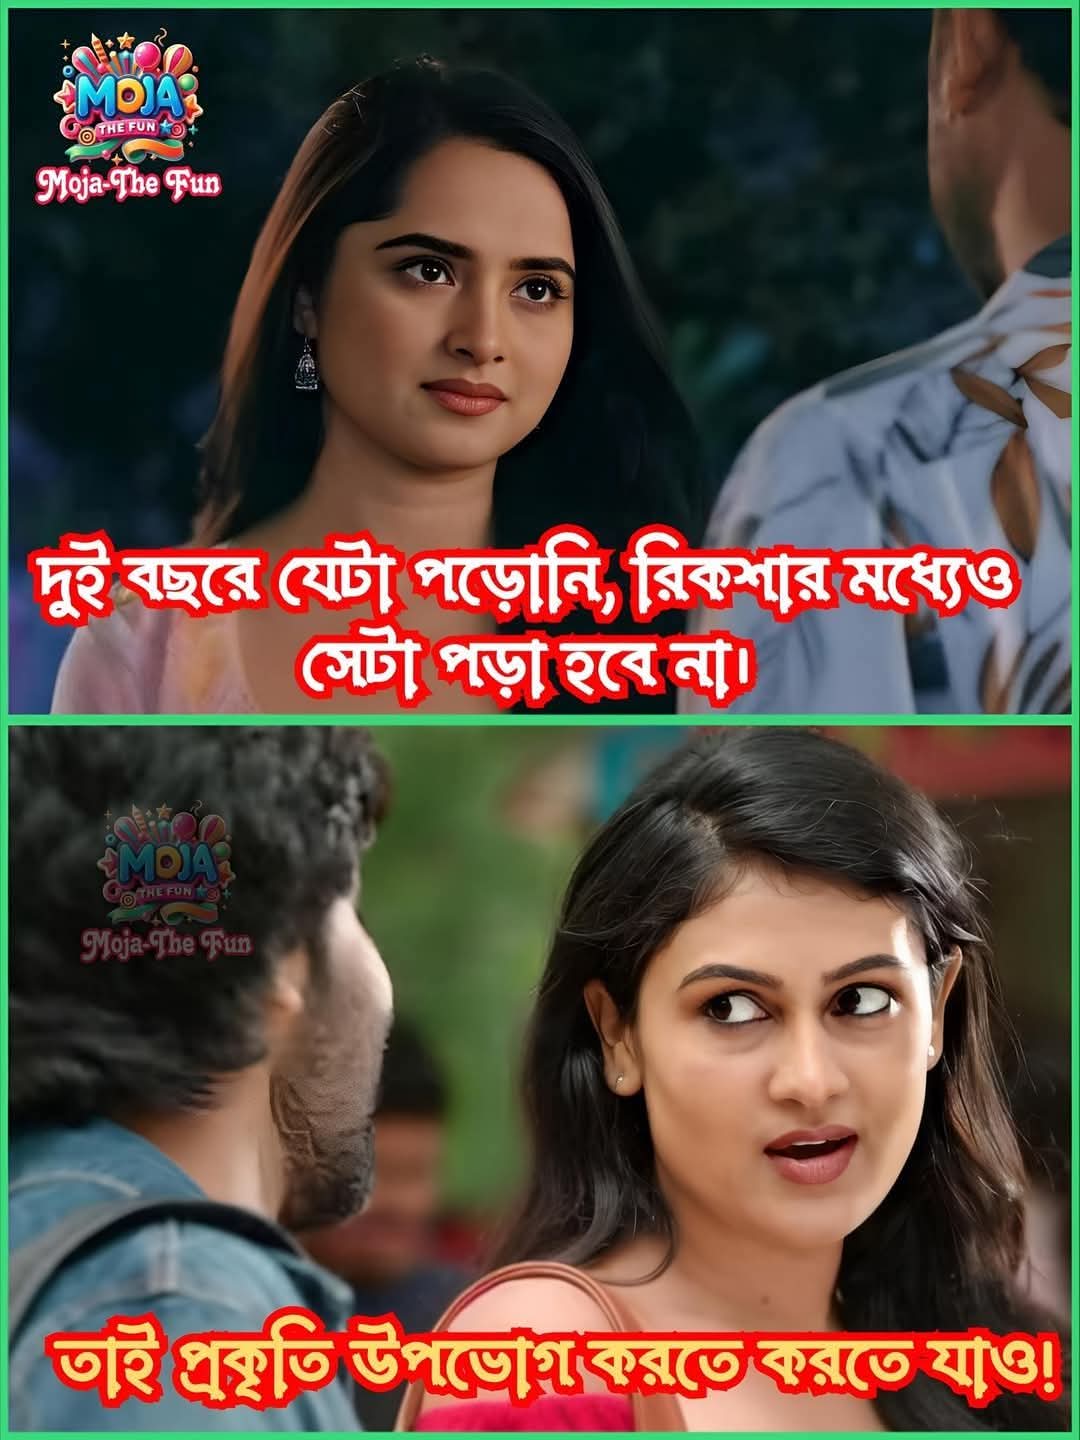
Text: দুই বছরে যেটা পড়োনি, রিকশার মধ্যেও সেটা পড়া হবে না।
তাই প্রকৃতি উপভোগ করতে করতে যাও!
Label: Non Hate